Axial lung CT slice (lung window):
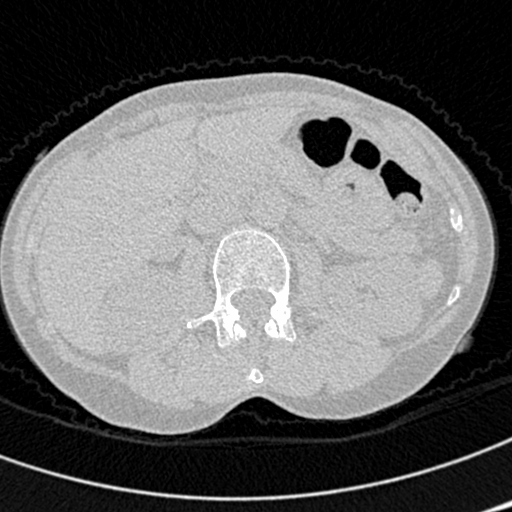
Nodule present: no